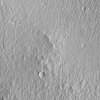
Atmospheric dust classification: not_dusty